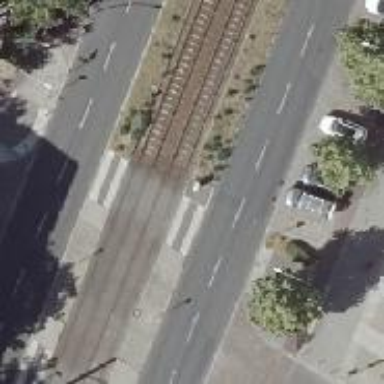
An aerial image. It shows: Uncontrolled tram crossing.